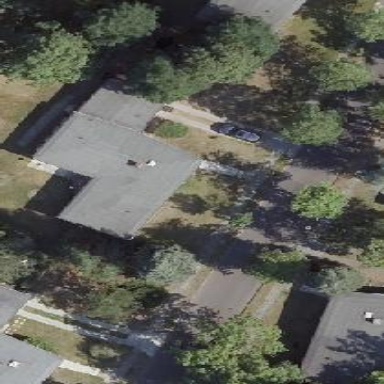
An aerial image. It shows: House with flat roof.